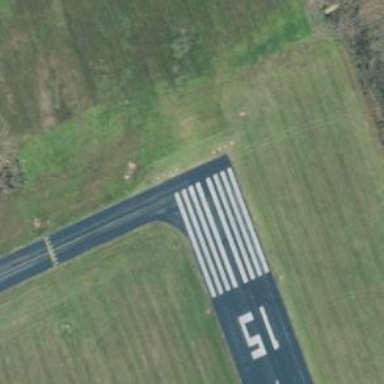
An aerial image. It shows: Asphalt runway at the airport.